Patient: sex M, age 60
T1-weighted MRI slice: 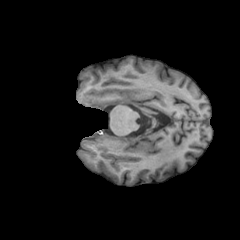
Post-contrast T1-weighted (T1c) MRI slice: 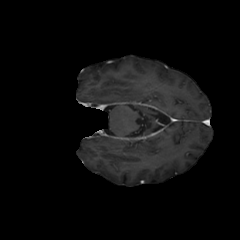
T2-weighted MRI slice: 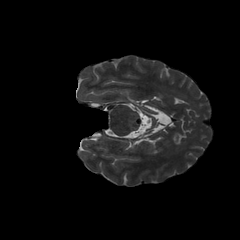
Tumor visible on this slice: no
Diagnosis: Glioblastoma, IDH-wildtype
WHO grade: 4